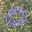
Label: 0